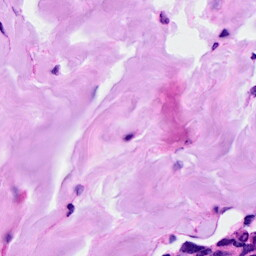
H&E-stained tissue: Breast